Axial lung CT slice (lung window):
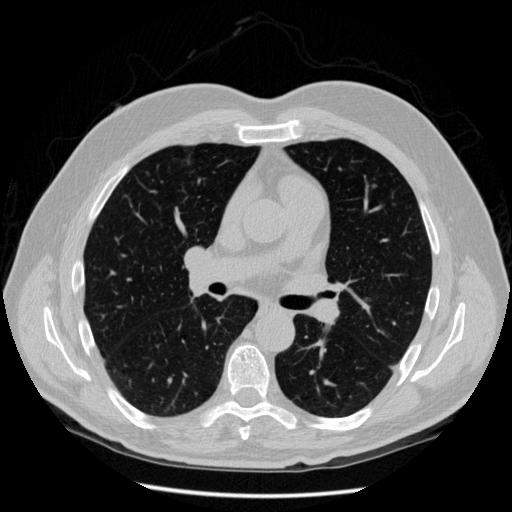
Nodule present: no